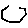
Label: hexagon